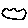
Label: cloud